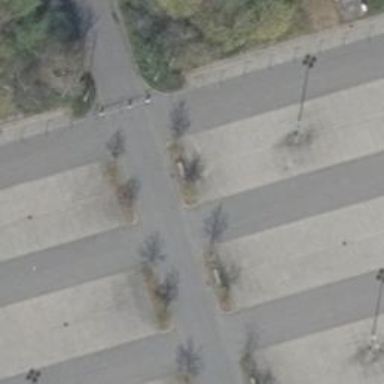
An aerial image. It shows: Road serving as parking aisle.